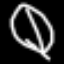
Label: leaf